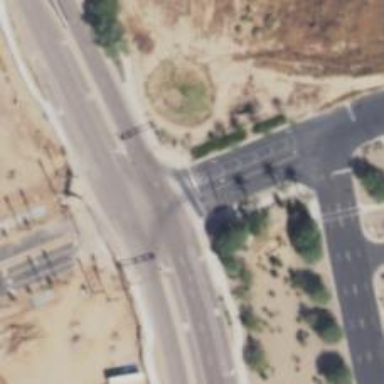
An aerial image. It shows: Solid stop line on the road marking.